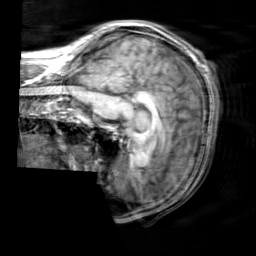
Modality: T1w
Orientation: sagittal
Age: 31
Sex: male
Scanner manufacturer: siemens
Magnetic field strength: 3 T
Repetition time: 2.3 s
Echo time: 0.00303 s